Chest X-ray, AP view. Patient: 88 years old, sex M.
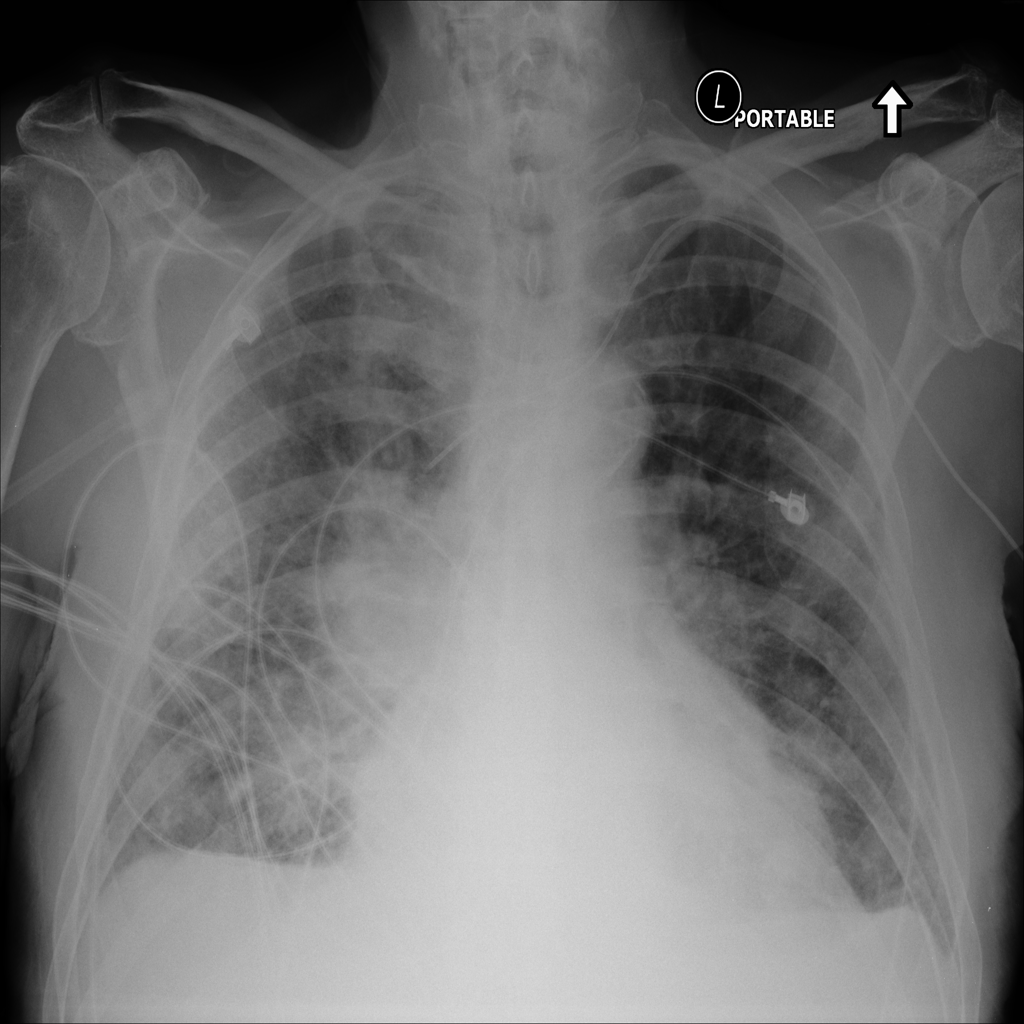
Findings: Infiltration, Mass